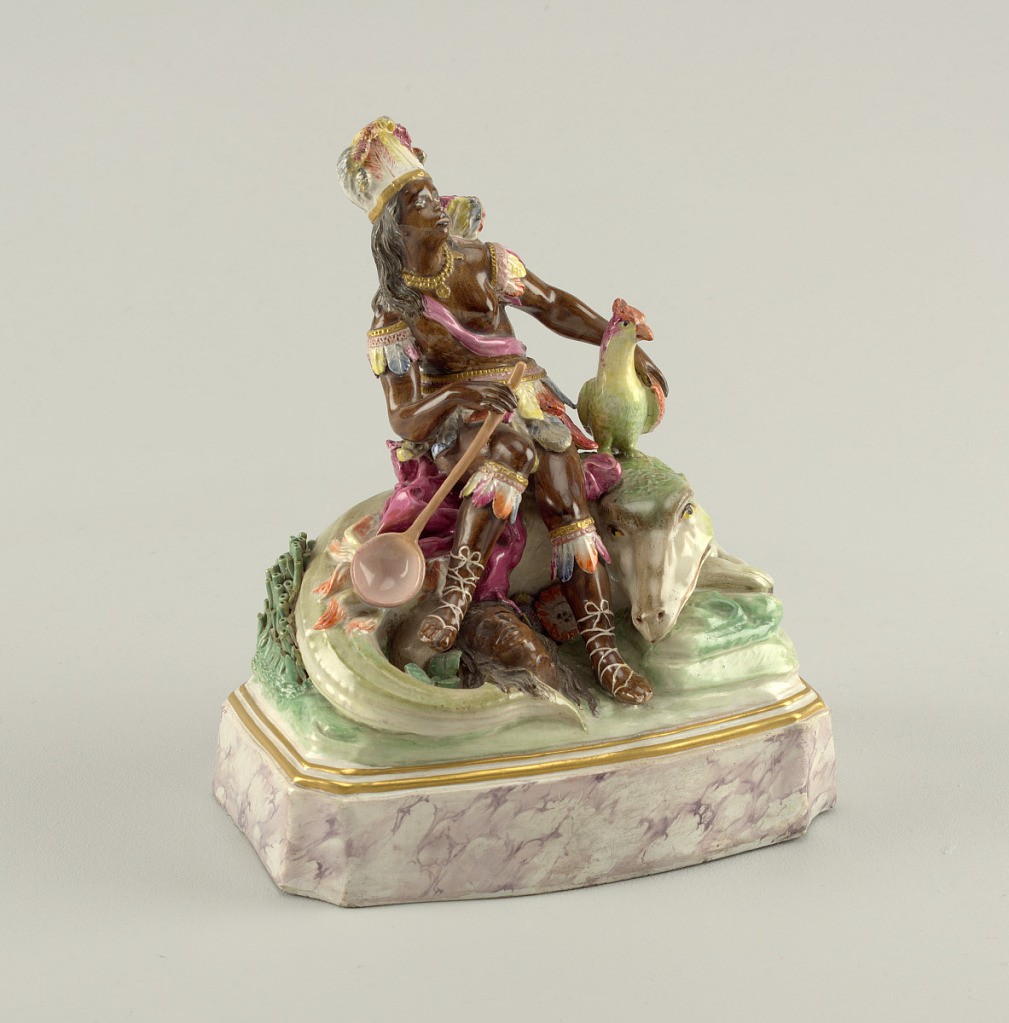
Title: Allegorical Figure of "America"
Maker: Alcora Ceramic Factory, Spanish, 1727 – 1858
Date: mid- 18th–early 19th century
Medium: soft paste porcelain, vitreous enamel, gold
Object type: figure
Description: Female figure wearing a feathered skirt, knee bands, epaulettes and headdress, seated on alligator; right hand holding a ladle, left resting on back of a cockatoo; on her back a quiver with arrows, and on the ground a severed human head; marbled socle.